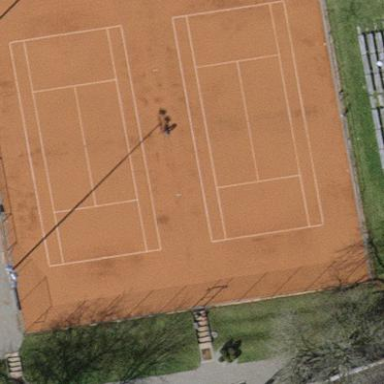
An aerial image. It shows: Tennis court on pitch.